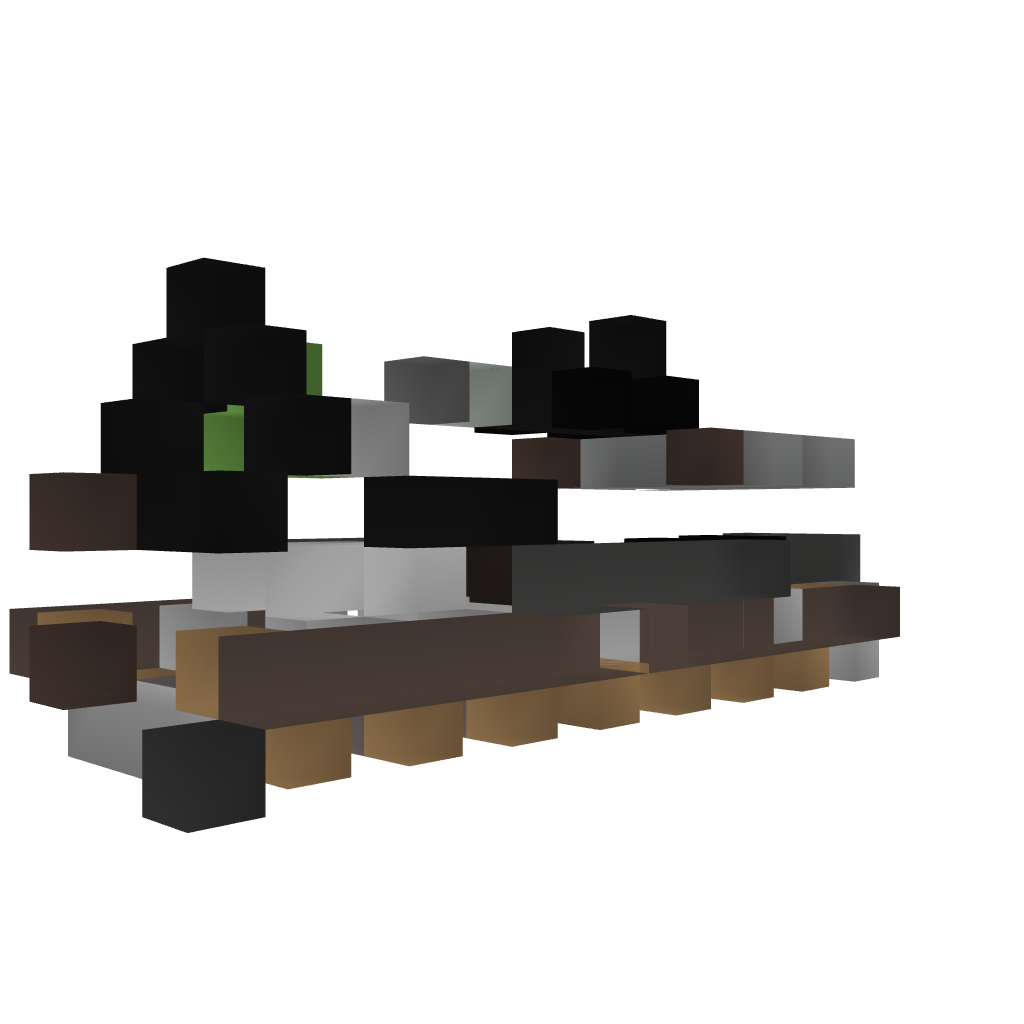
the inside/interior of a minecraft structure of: Fk. Pz. Pfeil